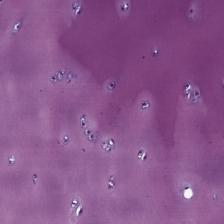
Label: Non-Tumor